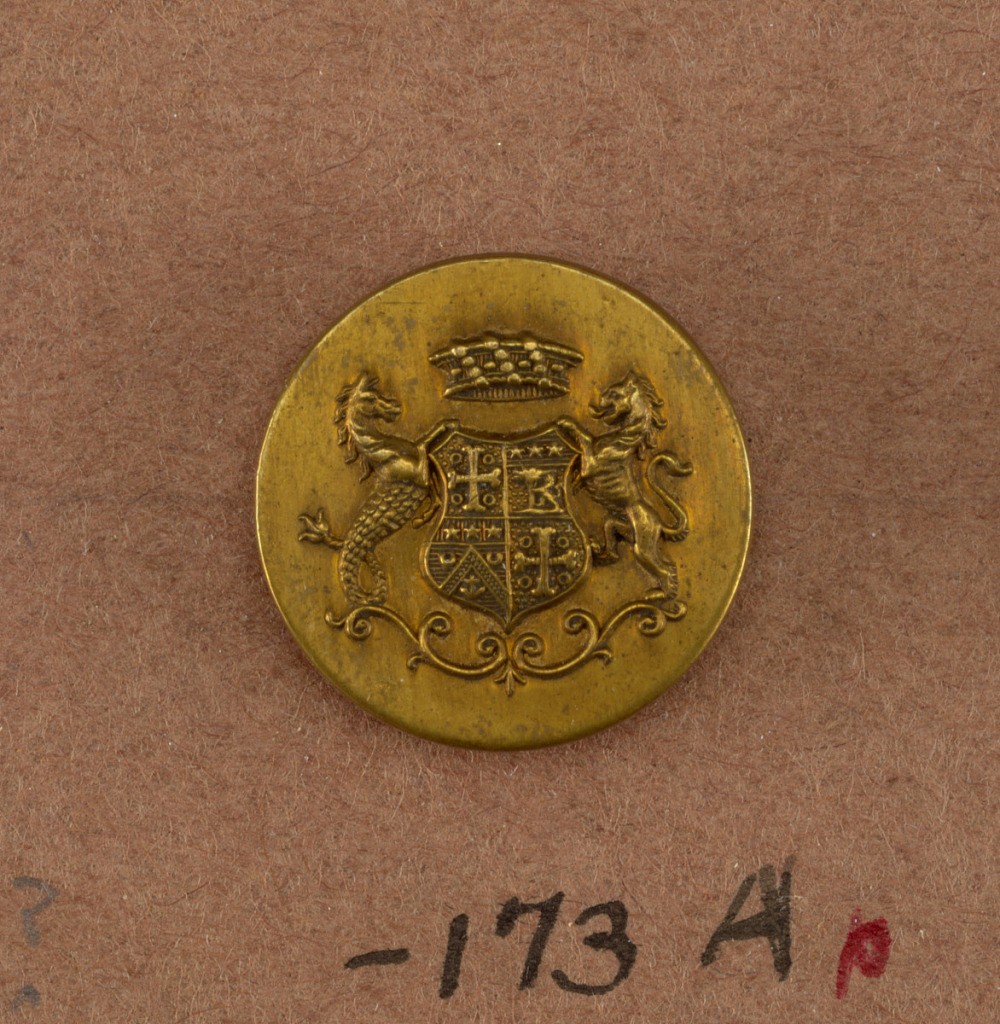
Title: Button
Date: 19th century
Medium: Brass, gold-plated
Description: Flat button with ornament showing coat of arms on a shield; supporters, a lion and a fabulous beast; crown. Brass back and shank.

On card i80